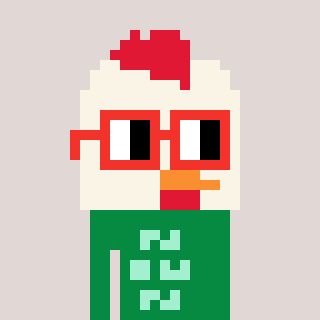
a pixel art character with square red glasses, a chicken-shaped head and a green-colored body on a warm background